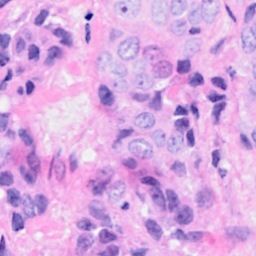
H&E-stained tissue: Breast